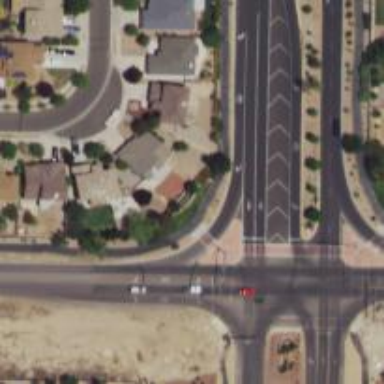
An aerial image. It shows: Marked road crossing.